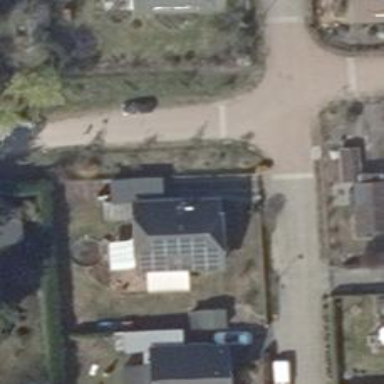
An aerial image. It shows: Solar power generator with photovoltaic panels.